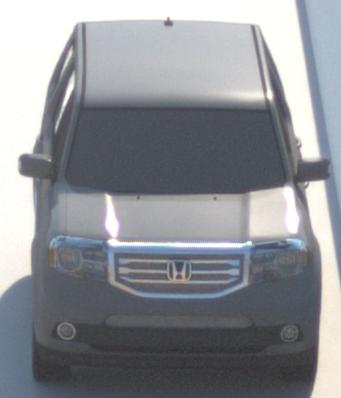
Make: Honda
Model: Pilot
Detailed model: Gen. 2 Facelift
Model produced from: 2012
Model produced until: 2015
Doors: 5
Color: gray
Road condition: dry road
Daytime: morning or afternoon
Contrast: high contrast